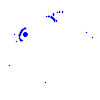
Particle: electron